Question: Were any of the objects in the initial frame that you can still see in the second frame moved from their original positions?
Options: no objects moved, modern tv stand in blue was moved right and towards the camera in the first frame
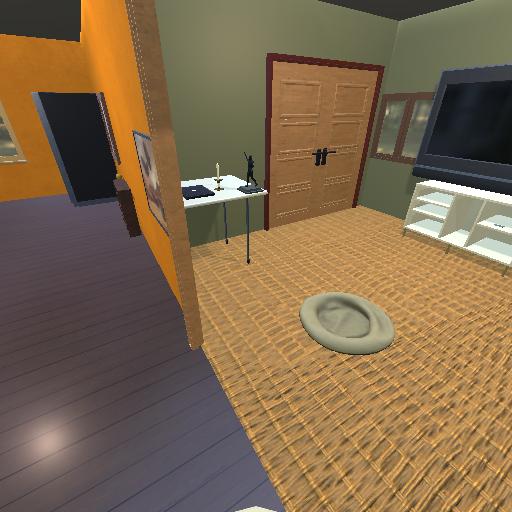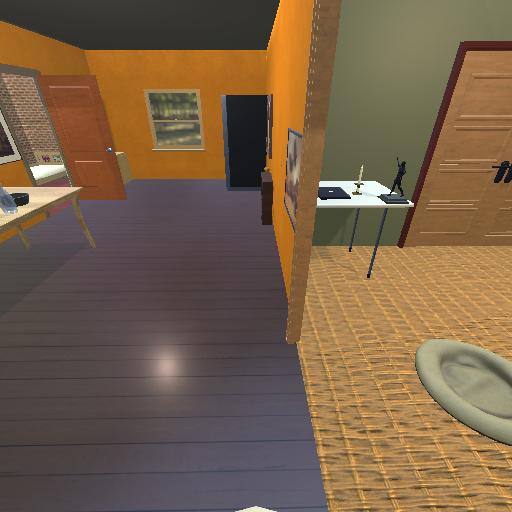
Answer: no objects moved